Interaction volume radius: 5 \u00c5
Interaction volume height: 30 \u00c5
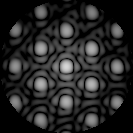
Disorder parameter: 0.1368